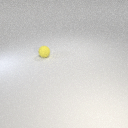
small yellow rubber sphere